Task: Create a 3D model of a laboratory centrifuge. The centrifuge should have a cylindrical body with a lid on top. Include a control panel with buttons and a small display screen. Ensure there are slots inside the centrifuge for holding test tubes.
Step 321:
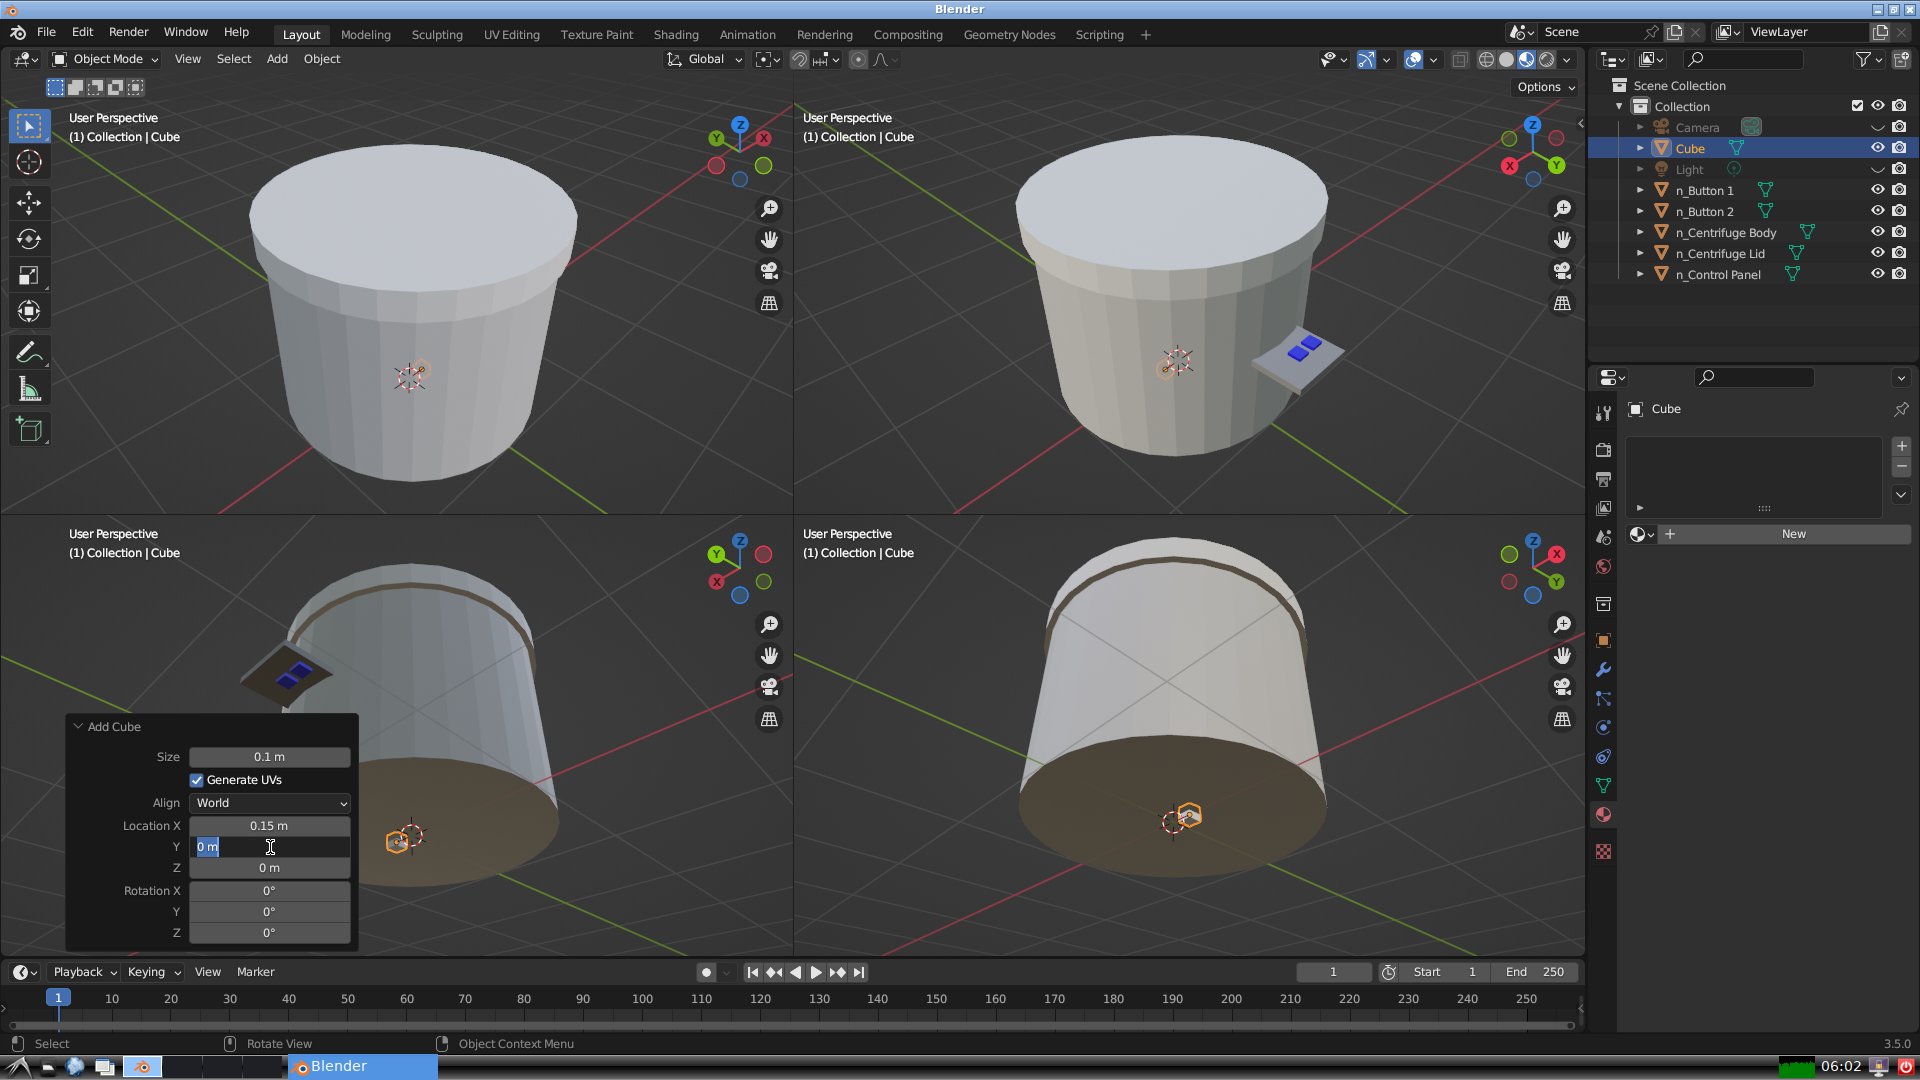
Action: input_text: 1.15